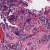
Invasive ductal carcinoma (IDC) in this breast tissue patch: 0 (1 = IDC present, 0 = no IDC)